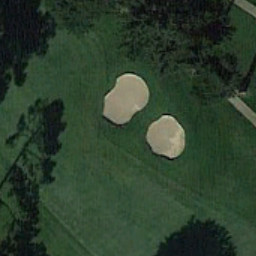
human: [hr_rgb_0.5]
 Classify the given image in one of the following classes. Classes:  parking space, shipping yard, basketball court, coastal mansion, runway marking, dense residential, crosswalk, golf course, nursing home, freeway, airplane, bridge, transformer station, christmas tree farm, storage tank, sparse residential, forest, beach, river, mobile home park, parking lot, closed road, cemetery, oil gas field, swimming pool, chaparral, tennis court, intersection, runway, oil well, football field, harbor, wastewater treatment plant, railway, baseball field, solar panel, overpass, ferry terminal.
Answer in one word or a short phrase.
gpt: golf course